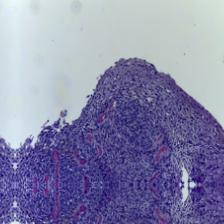
Diagnosis: OSCC